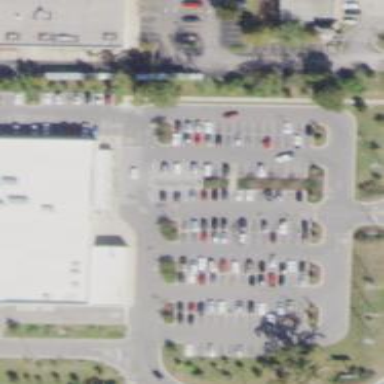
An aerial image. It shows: Parking space.